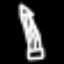
Label: pencil